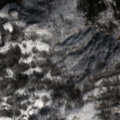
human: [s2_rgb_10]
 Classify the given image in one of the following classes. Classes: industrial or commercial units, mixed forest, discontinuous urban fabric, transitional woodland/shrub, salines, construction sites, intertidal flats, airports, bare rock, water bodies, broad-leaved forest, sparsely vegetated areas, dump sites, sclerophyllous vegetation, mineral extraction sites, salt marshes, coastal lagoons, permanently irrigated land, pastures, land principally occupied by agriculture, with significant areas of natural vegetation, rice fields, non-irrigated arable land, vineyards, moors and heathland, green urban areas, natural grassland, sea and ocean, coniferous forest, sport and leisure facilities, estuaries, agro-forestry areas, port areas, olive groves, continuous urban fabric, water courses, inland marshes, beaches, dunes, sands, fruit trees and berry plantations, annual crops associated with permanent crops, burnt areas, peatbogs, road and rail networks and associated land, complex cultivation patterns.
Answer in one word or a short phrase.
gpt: broad-leaved forest, coniferous forest, natural grassland, transitional woodland/shrub